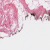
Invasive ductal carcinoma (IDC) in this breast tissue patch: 0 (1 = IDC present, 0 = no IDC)